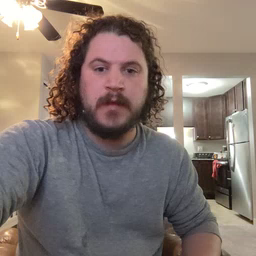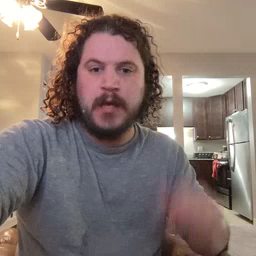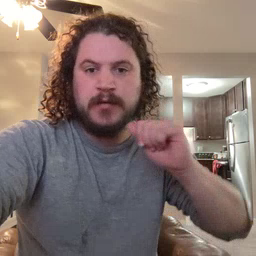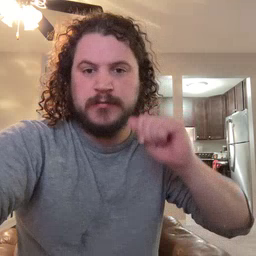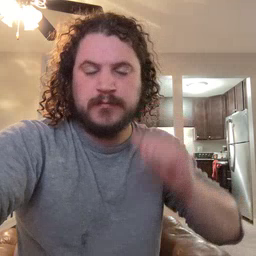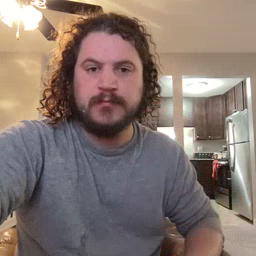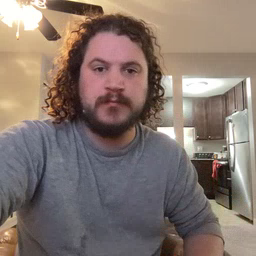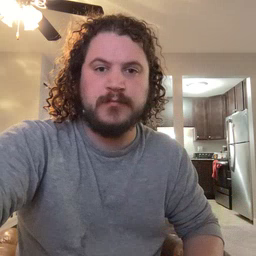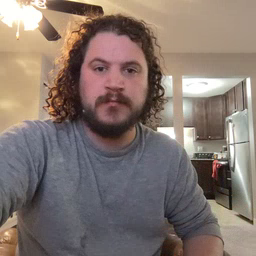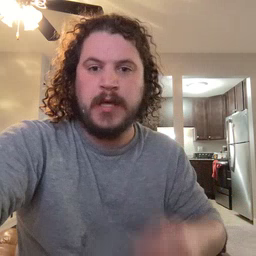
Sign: aunt